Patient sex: M
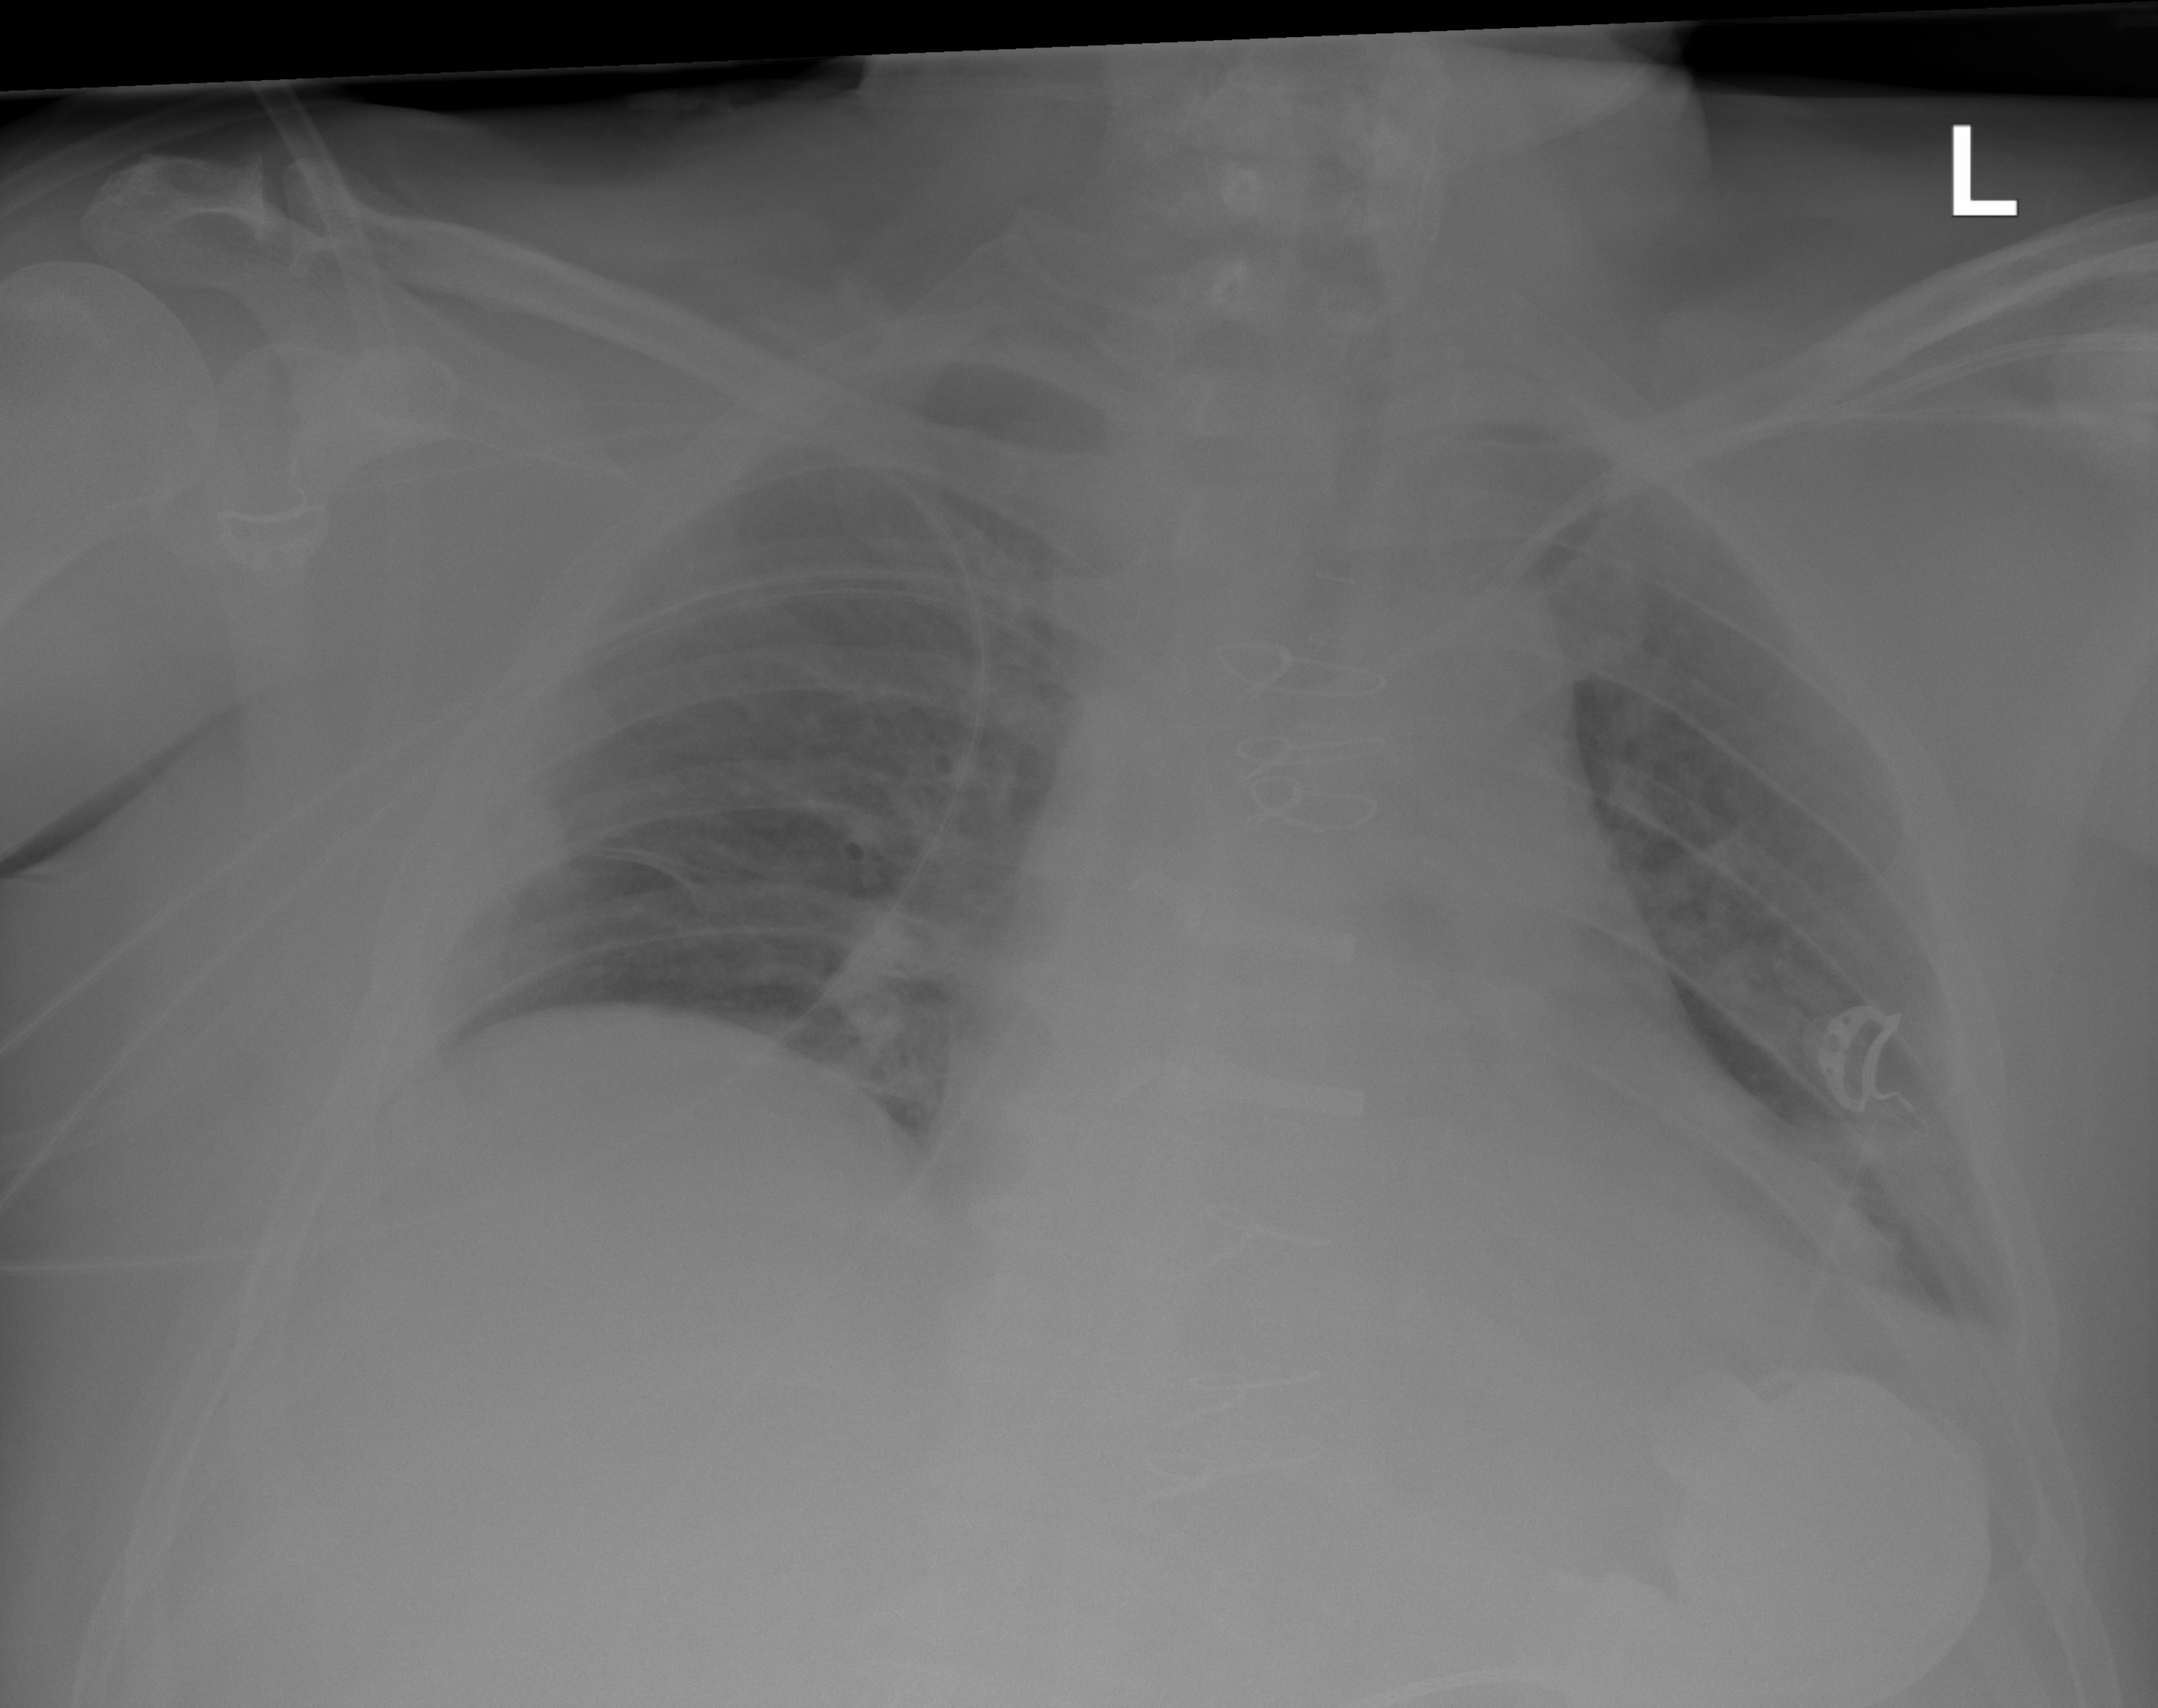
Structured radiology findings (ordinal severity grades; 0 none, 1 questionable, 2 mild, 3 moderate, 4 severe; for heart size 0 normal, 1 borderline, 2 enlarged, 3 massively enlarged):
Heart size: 2
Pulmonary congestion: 1
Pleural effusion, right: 1
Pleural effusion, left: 2
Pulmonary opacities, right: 1
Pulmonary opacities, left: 3
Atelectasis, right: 2
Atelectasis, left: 2